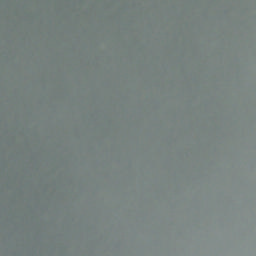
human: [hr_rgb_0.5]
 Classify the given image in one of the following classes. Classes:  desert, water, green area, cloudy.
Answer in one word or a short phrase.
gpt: cloudy